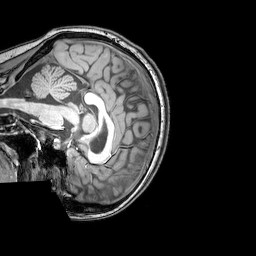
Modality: T1w
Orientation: sagittal
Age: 21
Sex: female
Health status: healthy
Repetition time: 0.081 s
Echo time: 0.037 s